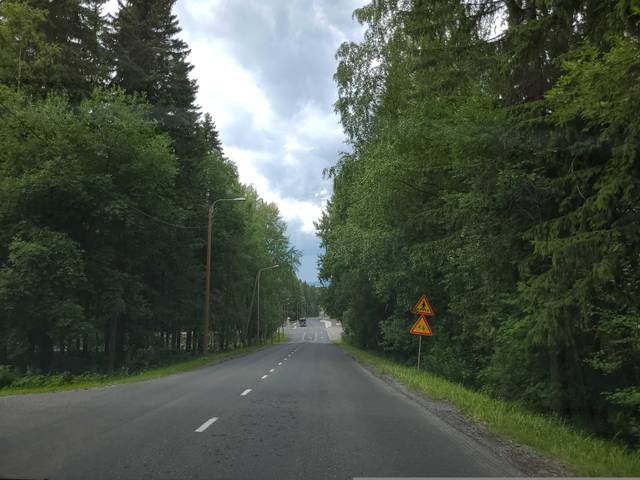
Region: Finland
Coordinates: 62.907, 27.646